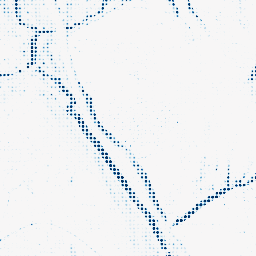
Category: morphological
Decomposition family: morphological_ellipse
Decomposition parameters: operation: closing
width: 5
height: 10
Upsampling method: sinc_blackman
Upsampling parameters: scale: 8
kernel_size: 4
Upsampling scale: 8